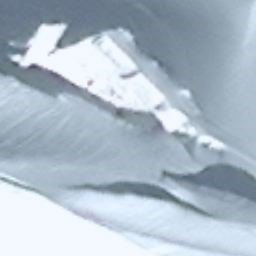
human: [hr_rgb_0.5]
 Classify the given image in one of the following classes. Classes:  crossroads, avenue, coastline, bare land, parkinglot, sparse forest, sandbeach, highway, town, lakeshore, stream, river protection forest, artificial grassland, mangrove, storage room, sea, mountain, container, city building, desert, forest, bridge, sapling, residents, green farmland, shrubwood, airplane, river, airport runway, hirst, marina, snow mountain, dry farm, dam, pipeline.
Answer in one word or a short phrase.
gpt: snow mountain